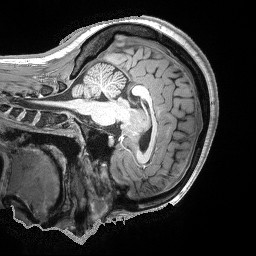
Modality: T1w
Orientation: sagittal
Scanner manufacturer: siemens
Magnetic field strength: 3 T
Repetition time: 2.53 s
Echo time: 0.00169 s